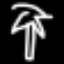
Label: palm tree